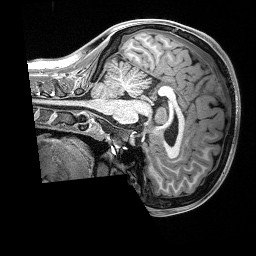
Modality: T1w
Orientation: sagittal
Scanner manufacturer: siemens
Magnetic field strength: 3 T
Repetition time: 2.4 s
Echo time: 0.00122 s